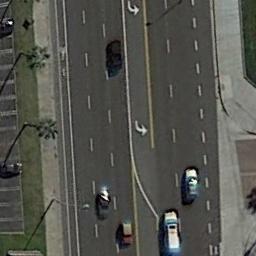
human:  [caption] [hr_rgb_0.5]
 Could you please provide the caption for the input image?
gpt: There are many cars on the freeway, And a few cars are parked in the open space beside the freeway .

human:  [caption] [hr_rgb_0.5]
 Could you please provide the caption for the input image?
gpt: There are some cars on the freeway .

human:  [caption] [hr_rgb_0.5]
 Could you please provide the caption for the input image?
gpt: There are two big trucks on the highway .

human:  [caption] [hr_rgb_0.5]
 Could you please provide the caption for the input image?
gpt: The straight freeway has some moving cars and a parking lot is on one side of the freeway .

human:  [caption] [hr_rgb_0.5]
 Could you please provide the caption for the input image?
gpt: The freeway with a parking lot beside .